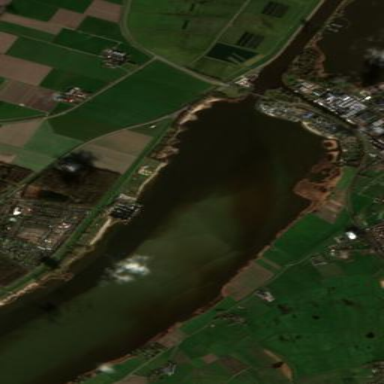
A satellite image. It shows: Kitesurfing pitch on leisure land.